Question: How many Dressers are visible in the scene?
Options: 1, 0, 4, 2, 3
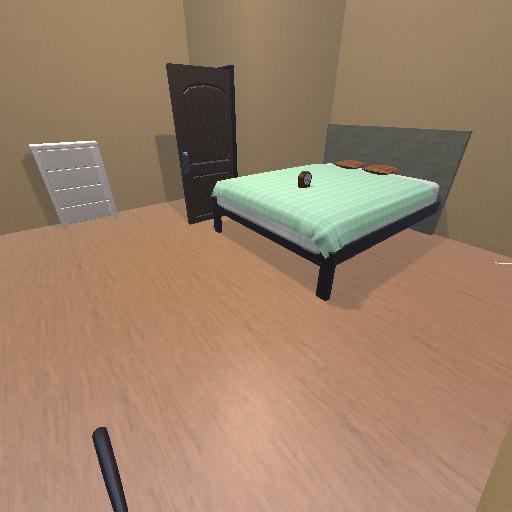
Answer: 1